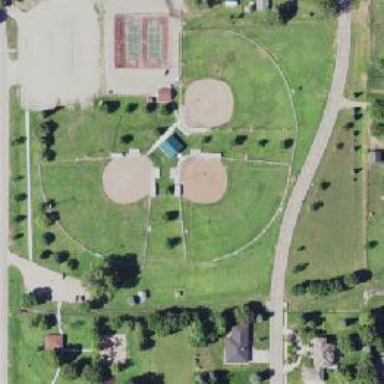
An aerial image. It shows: Baseball pitch for leisure land.